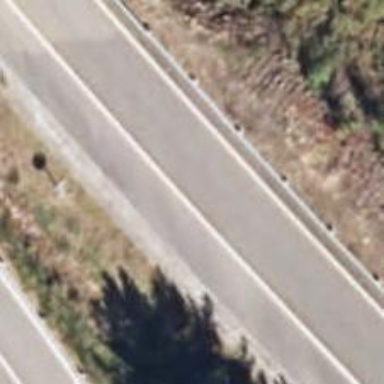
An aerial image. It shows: Trunk link highway.